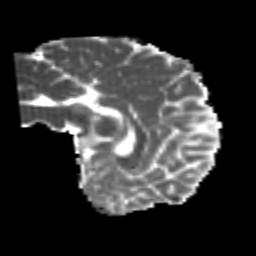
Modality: MD
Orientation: sagittal
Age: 22
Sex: male
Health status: healthy
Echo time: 0.074 s